Question: Hey guys I am trying to finish my code but instead of getting values I am getting address of the values. Why is that?
Is the algorithm is built right? I need to arrange the array Received by the user sorted. All numbers with the rest of the division by 'm' equal to '0' will appear at the beginning of the array, all the numbers with the rest of the division by 'm' equal to '1' will be followed, with the rest of the two numbers will appear later, and so on. Will last the rest of the numbers with a distribution on 'm' equal to 'm-1'.

'''
#include <stdio.h>
#include <stdlib.h>
#include <conio.h>
void SortByModulo(int *arr,int m,int length);
void main()
{ int length,m,i;
int *arr;
printf("Please inseret array length:
");
scanf("%d" ,&length);
arr=(int *)malloc(length*sizeof(int));
if(!arr) // Terms - if there is not enough memory,print error msg and exit the program.
{
printf("alloc failed
");
return ;
}
for(i=0; i<length; i++)
arr[i]=(int)malloc(length*sizeof(int)); // Allocate memory for each row
printf("Please inseret %d elemetns :
",length);
for (i=0 ; i<length ; i++)
{
scanf("%d" , arr[i]);
}
printf("Insert a natural number that you want to sort by modulo:
");
scanf("%d" ,&m);
SortByModulo(arr,m,length);
system("pause");
return;
}
void SortByModulo(int *arr,int m,int length)
{ int i,j,temp,k;
for ( i=length ; i>1 ; i--)
{
for ( j=0 ; j<i-1 ; j++)
{
if((arr[j]%m)>(arr[j+1]%m))
{
temp=arr[j];
arr[j]=arr[j+1];
arr[j+1]=temp;
}
}
}
for (j=0 ; j<length ; j++)
{
printf("%d ", arr[j]);
}
printf("
");
}
'''
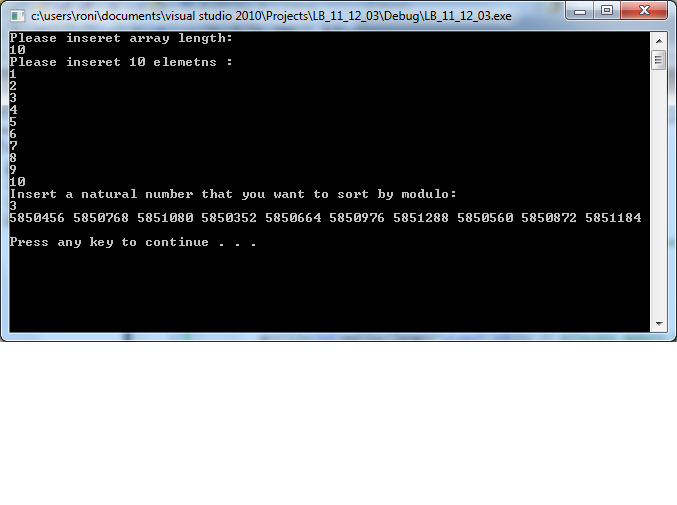
Answer: First: You have memory leak! and 'arr[i]=(int)malloc(length*sizeof(int));' is not needed. You need only one 1-D array (declaration of 'arr' is correct). Remove following code:
'''
for(i=0; i<length; i++)
arr[i]=(int)malloc(length*sizeof(int)); // Allocate memory for each row
'''
Note: Don't cast returned address by 'malloc()' and 'calloc()' functions. read:<URL>
Second missing '&' in scanf:
'''
scanf("%d", arr[i]);
// ^ & missing
'''
should be:
'''
scanf("%d", &arr[i]);
'''